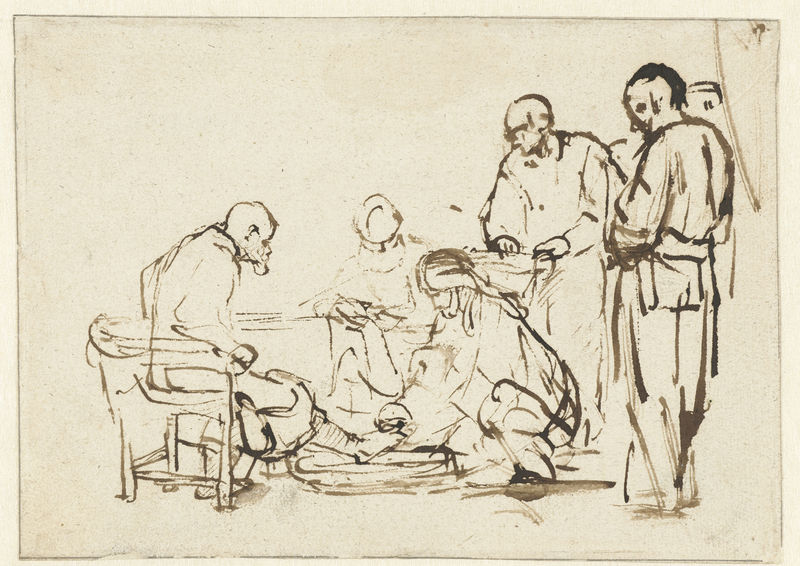
Titel: De voetwassing
Künstler: Rembrandt Harmensz. van Rijn
Standort: Amsterdam
Institution: Rijksmuseum
Schlagwörter: menschen, sitzen, skizze, stuhl, bart, diener, hocke, studie, füsse, fuss, becken, arzt, jesus, bettler, heilung, waschung, fussbad, füsse waschen